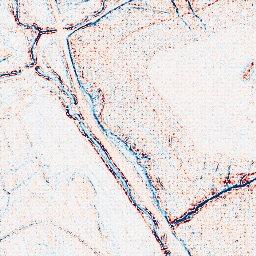
Category: edge_preserving
Decomposition family: bilateral
Decomposition parameters: d: 5
sigma_color: 150
sigma_space: 75
Upsampling method: sinc_hamming
Upsampling parameters: scale: 4
kernel_size: 4
Upsampling scale: 4